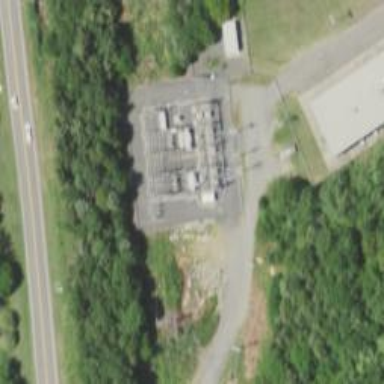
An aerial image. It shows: Distribution power substation secured by fence.